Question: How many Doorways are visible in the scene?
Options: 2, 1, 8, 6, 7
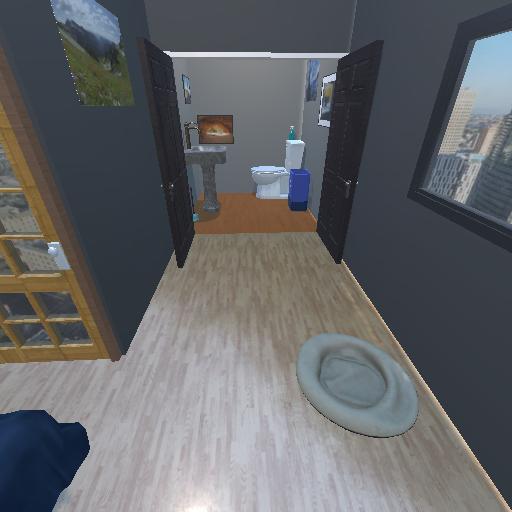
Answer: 2